Question: I'm building a website with Dreamweaver, and noticed that IE (I have IE10 on Win8) doesn't render my fonts as sharp as Chrome, see the example picture. Firefox is a bit off as well.
this problem is much more noticed when using small bold text.
Here's an example for :

CSS:
'''
body {
font-family: Arial, Helvetica, sans-serif;
font-size: 13px;
}
.bold {
font-weight: bold;
}
'''
HTML:
'''
<span class="bold">Hello</span>
'''
Maybe the problem is in the browser and not the style, but is there any solution to make the website easier on the eye of the visitor?
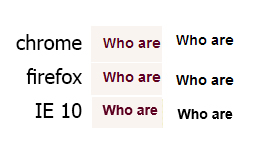
Answer: Let's zoom in for a closer look at your examples:
Chrome:
Firefox:
IE:
Notice that Chrome and Firefox are clearly using <URL>.
In particular, whereas Chrome and Firefox do their own text rendering, IE uses the default text rendering settings of the OS. Apparently, since Windows 8, <URL> for Metro-style applications, including IE. Don't ask me why, though.
Anyway, the bad news is that, as a web developer, there's not a lot you can do about this. In fact, you can't even count on subpixel rendering being , let alone enabled, for all users -- it only works on certain types of displays. You really just have to accept that the details of text rendering are going to vary between users, depending on lots of things like the browser, OS, display hardware and user settings.
Well, OK, you try using something like <URL>, but that sounds like swatting a fly with a sledgehammer. In any case, if you used that for text on your site, I'd expect the performance to be pretty horrible.